Question: How can I create something like this progress bar?

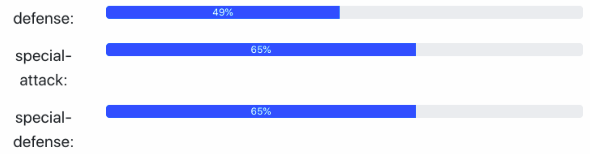
Answer: Simply nest a div in another div and set the width of the nested div to the progress percentage. You can align the text with 'text-align:center'.
'''
.progress-bar{
background-color:#EAECEF;
}
.progress-bar .bar{
background-color:#314EFF;
color:white;
text-align:center;
}
'''
'''
<div class="progress-bar">
<div class="bar" style="width:49%">
49%
</div>
</div>
'''